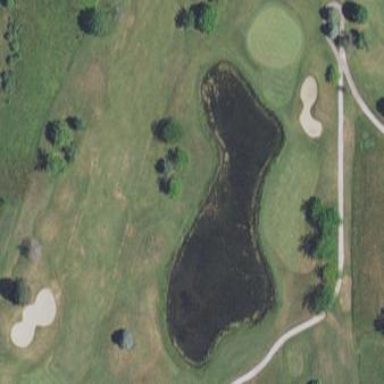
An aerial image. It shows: Picturesque scene of golf course with lateral water hazard.